Field crop: maize
Growth stage: 1
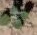
Species: chenopodium